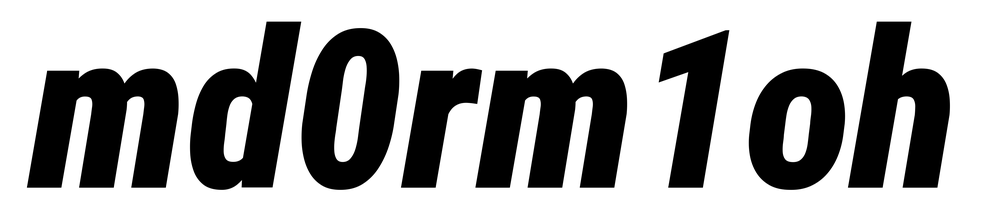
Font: Roboto-Italic_Condensed_Black_Italic